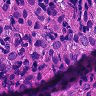
Metastatic tissue present: yes